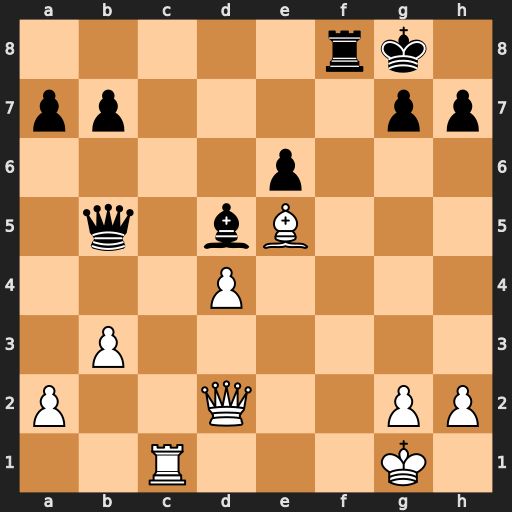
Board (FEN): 5rk1/pp4pp/4p3/1q1bB3/3P4/1P6/P2Q2PP/2R3K1
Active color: w
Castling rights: -
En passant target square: -
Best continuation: Qg5 Qd7 Rc7 Qxc7 Bxc7